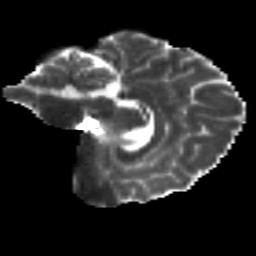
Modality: T2w
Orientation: sagittal
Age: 33
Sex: male
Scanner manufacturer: siemens
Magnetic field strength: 3 T
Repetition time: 8.8 s
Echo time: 0.085 s